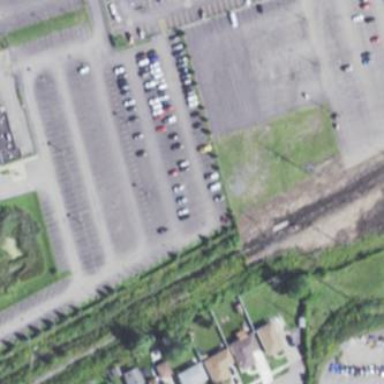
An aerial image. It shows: Parking area with asphalt surface and chain link fence. It is park and ride facility.